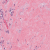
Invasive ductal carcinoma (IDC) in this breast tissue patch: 1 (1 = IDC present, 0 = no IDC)